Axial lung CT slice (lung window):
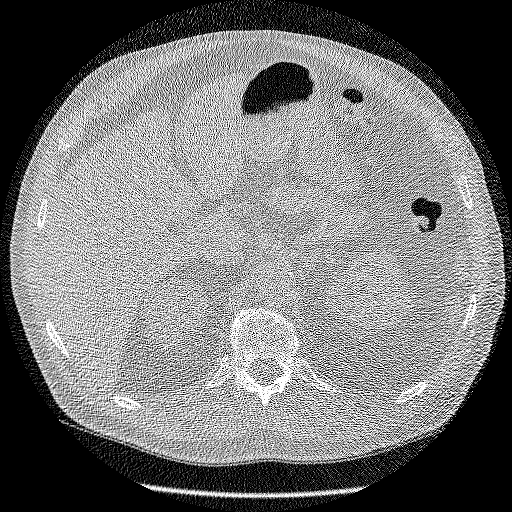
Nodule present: no